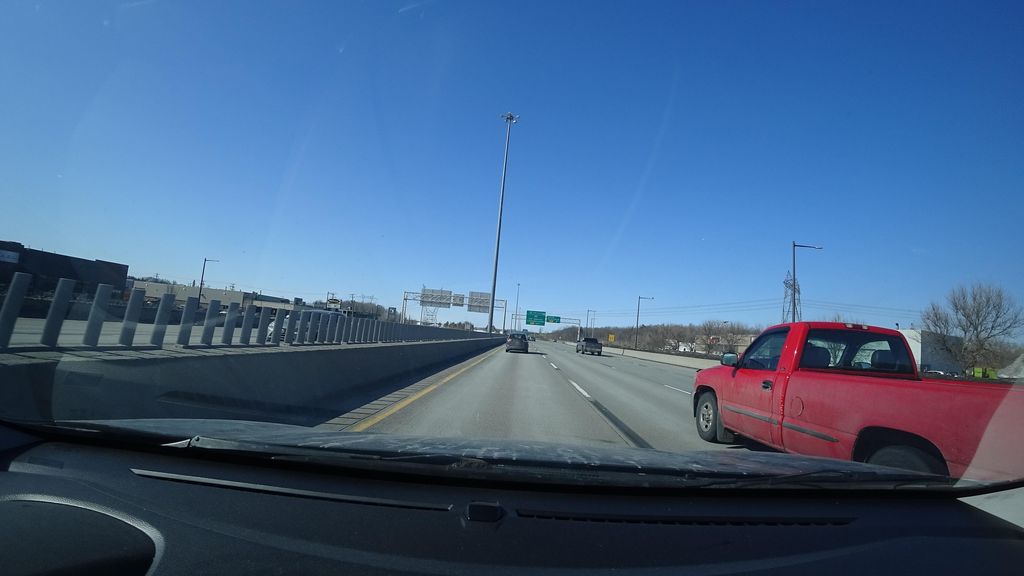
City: quebec_city